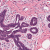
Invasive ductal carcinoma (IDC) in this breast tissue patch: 0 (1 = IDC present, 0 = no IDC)